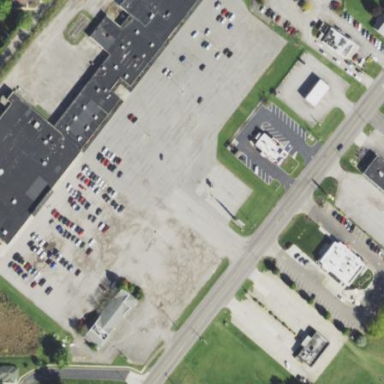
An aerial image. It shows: Retail area.